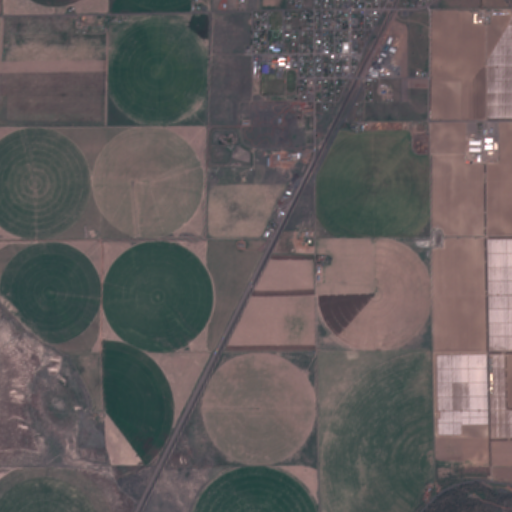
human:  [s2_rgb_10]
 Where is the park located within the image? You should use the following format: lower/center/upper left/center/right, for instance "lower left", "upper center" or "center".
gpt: The park is located in the upper right of the image.
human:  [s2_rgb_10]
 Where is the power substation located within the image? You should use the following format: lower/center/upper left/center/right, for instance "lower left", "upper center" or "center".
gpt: The power substation is located in the upper right of the image.
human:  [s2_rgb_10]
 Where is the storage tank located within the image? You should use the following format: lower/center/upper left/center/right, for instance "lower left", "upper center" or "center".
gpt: The storage tank is located in the center of the image.
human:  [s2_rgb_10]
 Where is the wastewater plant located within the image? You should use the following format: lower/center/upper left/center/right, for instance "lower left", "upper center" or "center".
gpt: The wastewater plant is located in the upper center of the image.
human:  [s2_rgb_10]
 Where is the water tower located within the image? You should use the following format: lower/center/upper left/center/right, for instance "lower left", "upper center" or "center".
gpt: The water tower is located in the upper center of the image.
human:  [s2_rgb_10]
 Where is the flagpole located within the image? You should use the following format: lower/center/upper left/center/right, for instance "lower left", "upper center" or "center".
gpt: The flagpole is located in the upper right of the image.
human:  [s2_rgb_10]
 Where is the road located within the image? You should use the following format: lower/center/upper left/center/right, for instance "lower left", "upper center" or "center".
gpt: There is no road in the image.